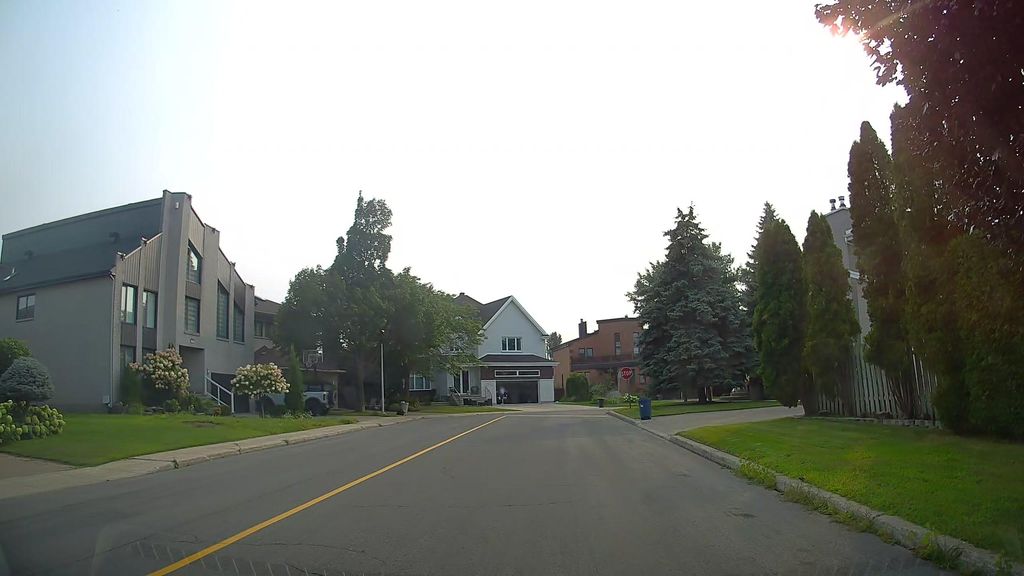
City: montreal